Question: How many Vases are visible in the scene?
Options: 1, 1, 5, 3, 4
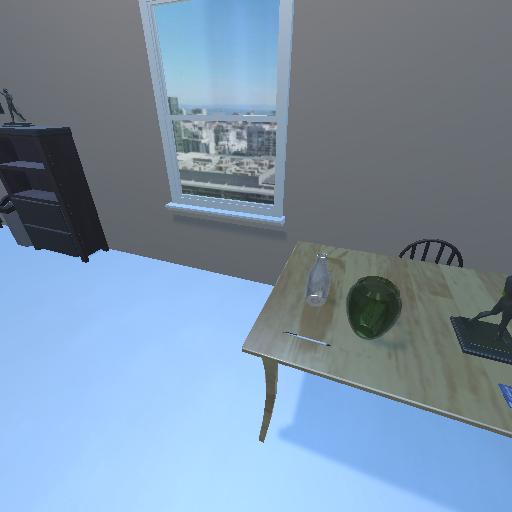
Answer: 1